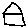
Label: house